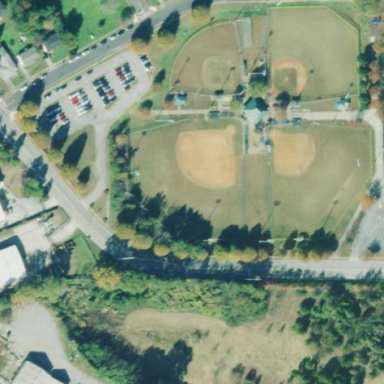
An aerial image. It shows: Sports centre specializing in baseball on leisure land.